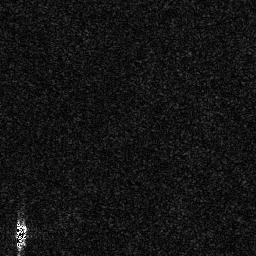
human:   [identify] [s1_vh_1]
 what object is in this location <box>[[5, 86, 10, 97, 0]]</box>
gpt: <ref>1 small ship at the bottom left</ref>